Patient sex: F
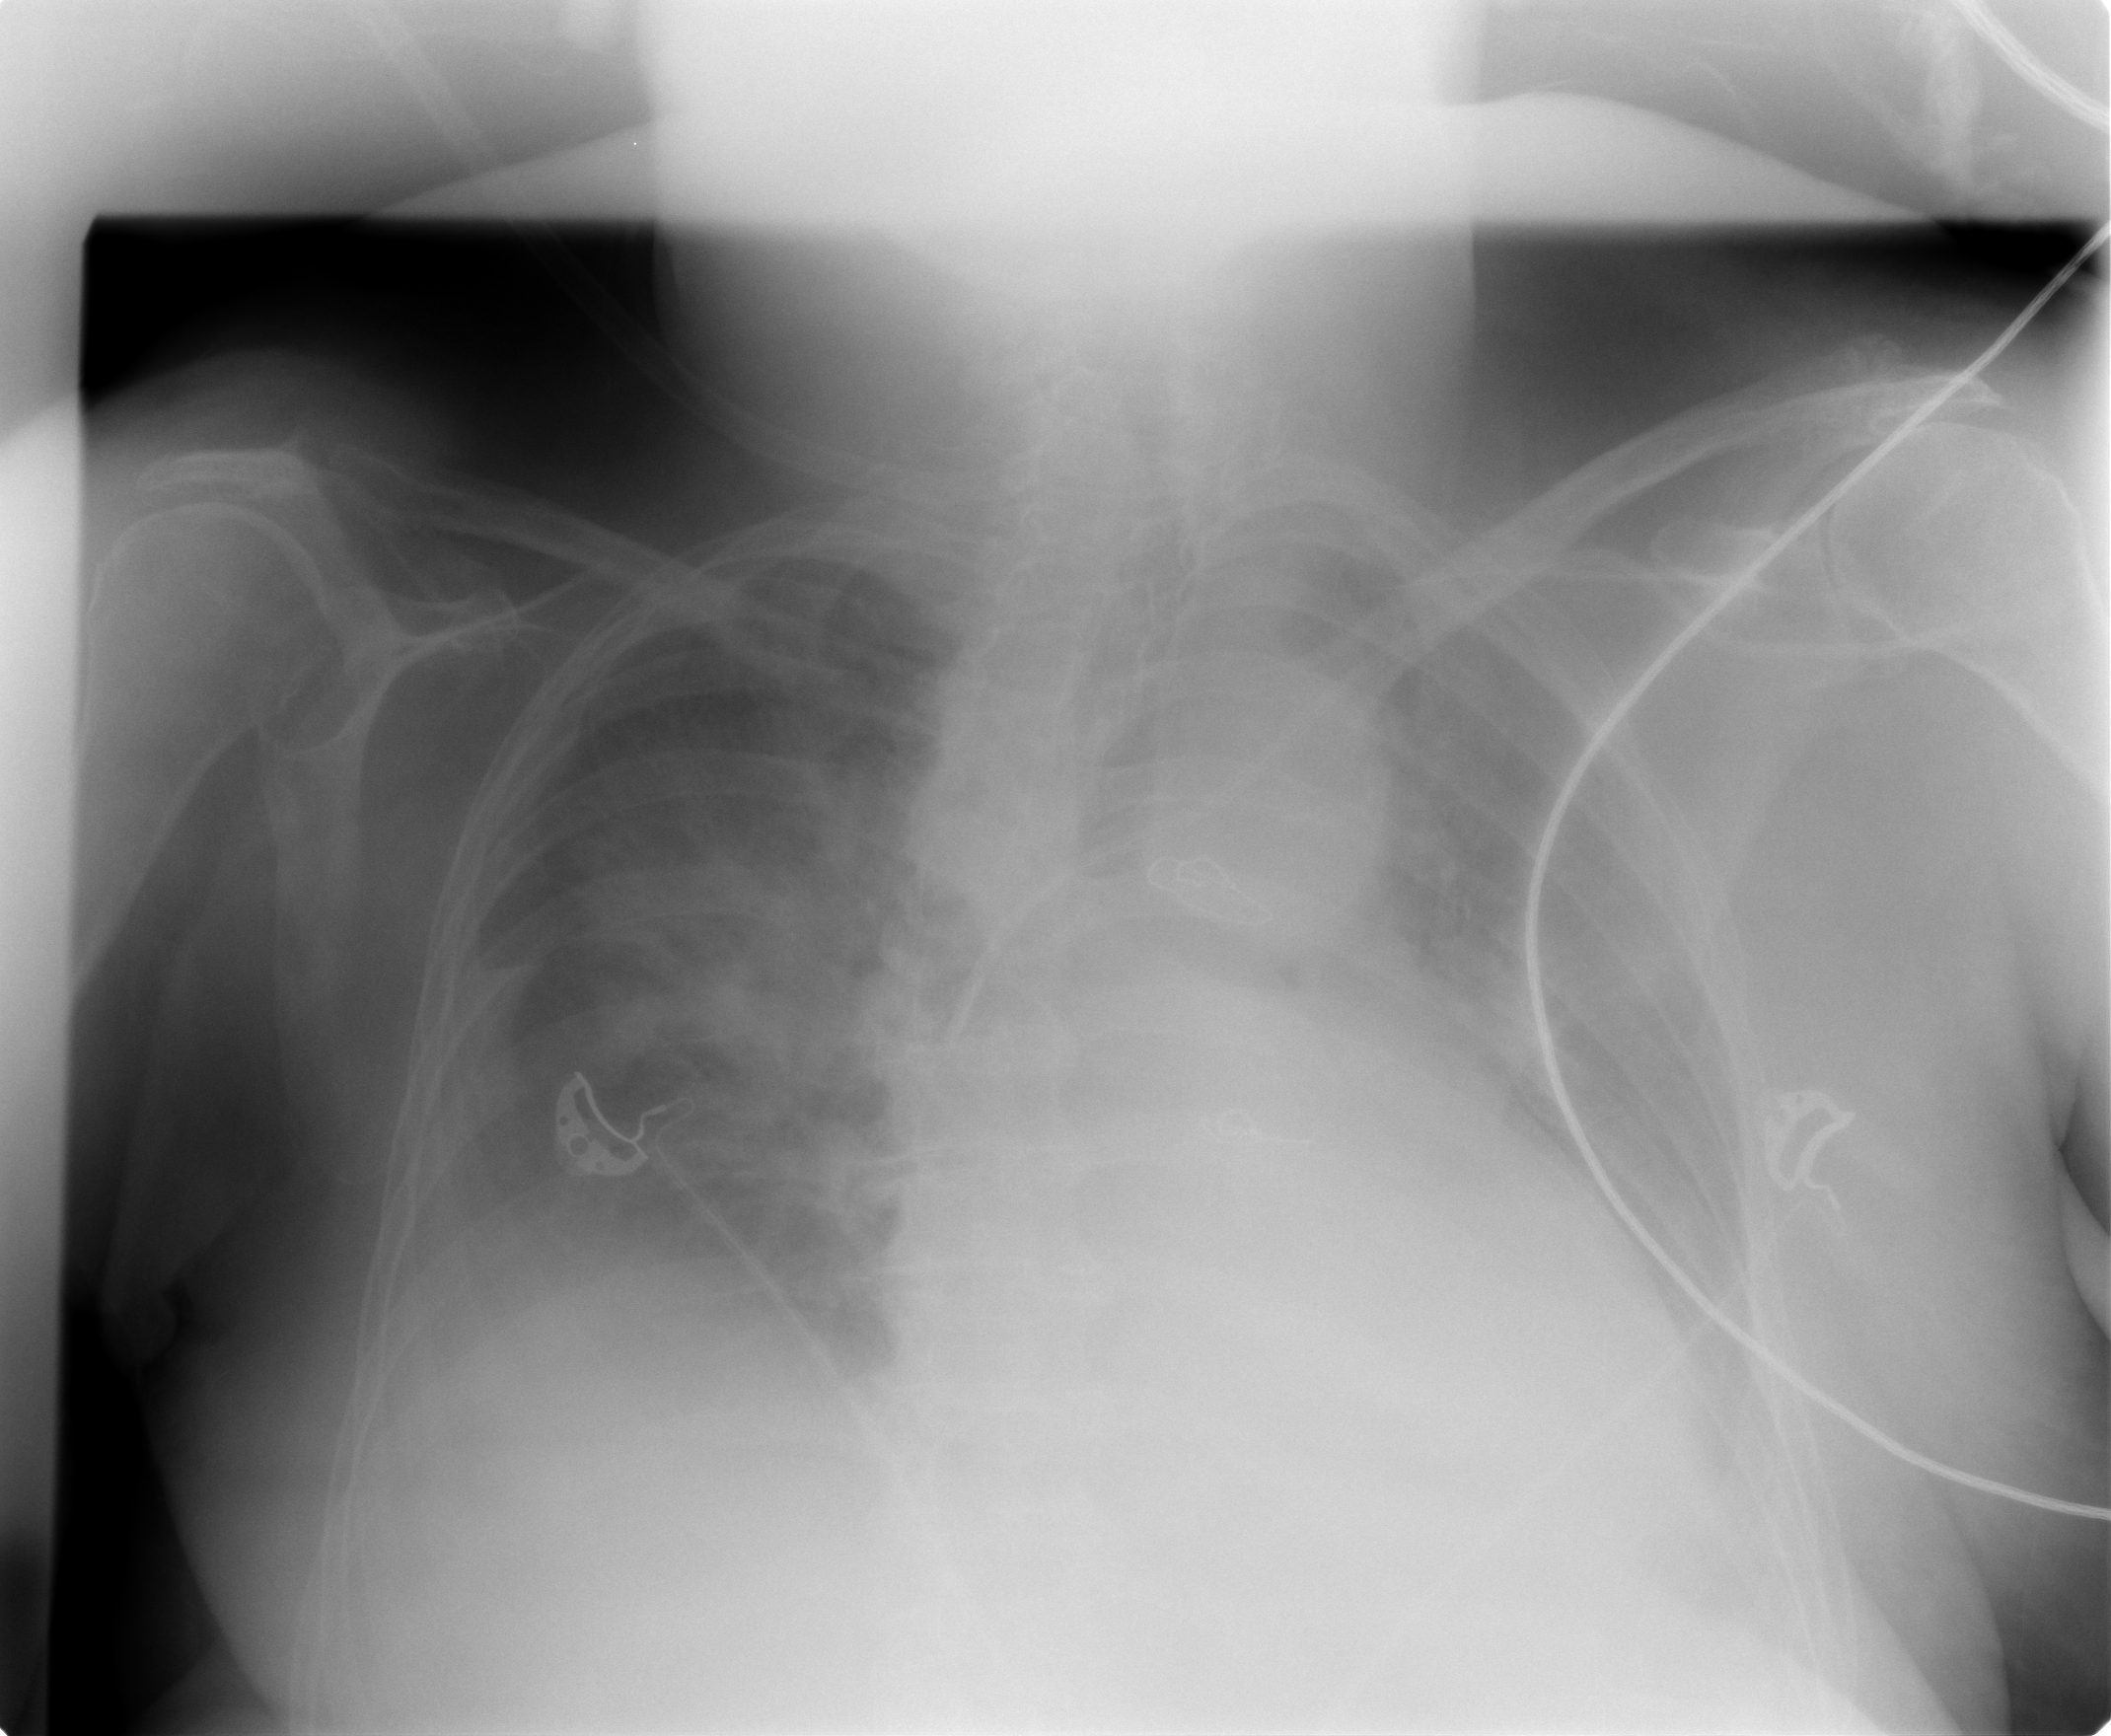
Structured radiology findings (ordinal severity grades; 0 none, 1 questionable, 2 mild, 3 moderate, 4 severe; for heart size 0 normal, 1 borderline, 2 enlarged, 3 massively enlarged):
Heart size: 2
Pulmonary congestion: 2
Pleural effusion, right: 3
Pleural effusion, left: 3
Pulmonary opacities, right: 0
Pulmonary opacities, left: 0
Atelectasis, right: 3
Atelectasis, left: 3